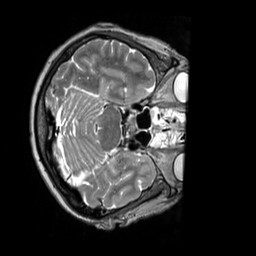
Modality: T2w
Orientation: axial
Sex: female
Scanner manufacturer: siemens
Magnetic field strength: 3 T
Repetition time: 3.2 s
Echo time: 0.409 s